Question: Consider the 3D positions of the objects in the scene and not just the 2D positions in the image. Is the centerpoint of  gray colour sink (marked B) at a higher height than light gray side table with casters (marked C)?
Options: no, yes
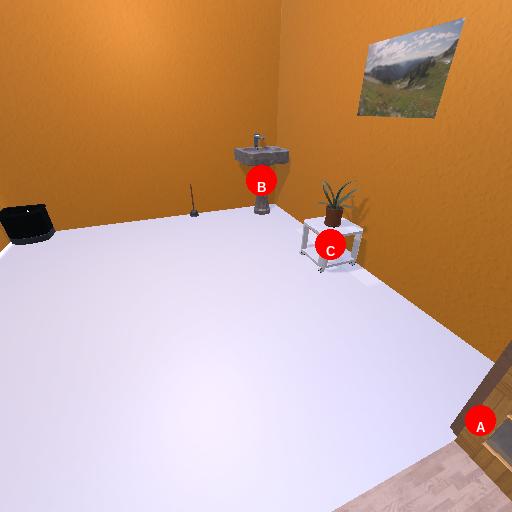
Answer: no